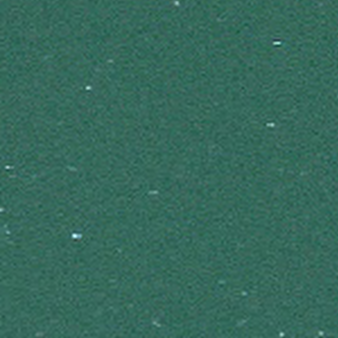
Label: other